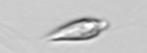
Label: Oxytoxum